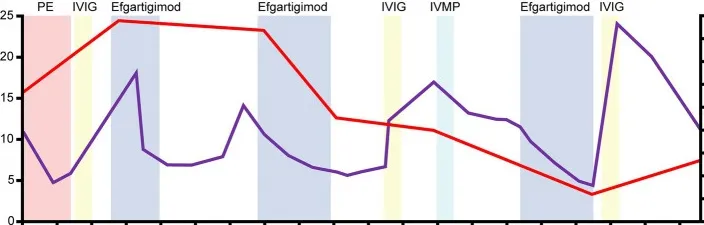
The serial data of the IgG concentration and anti-AChR antibody. Note that the serum IgG concentration was decreased after both plasmapheresis and intravenous efgartigimod, whereas anti-AChR antibodies were decreased after the intravenous efgartigimod only.
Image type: pathology (immunostaining)